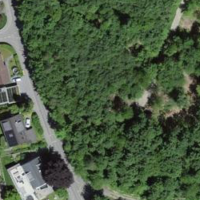
EUNIS habitat code: 41
Species observed at this site:
Haemopis sanguisuga